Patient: sex F, age 69
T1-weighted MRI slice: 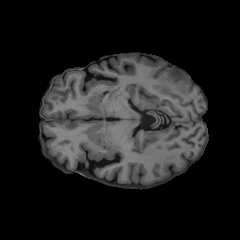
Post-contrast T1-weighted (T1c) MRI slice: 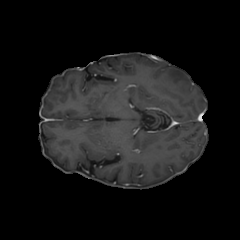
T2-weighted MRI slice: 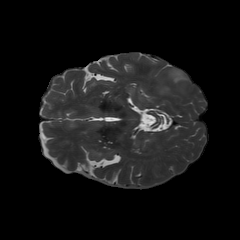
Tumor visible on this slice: yes
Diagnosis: Glioblastoma, IDH-wildtype
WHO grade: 4